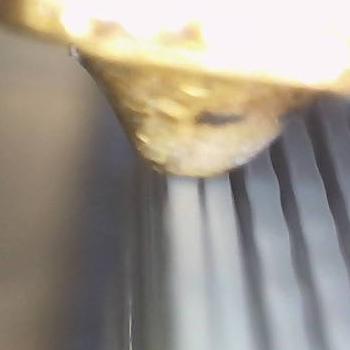
Flow rate: 78%